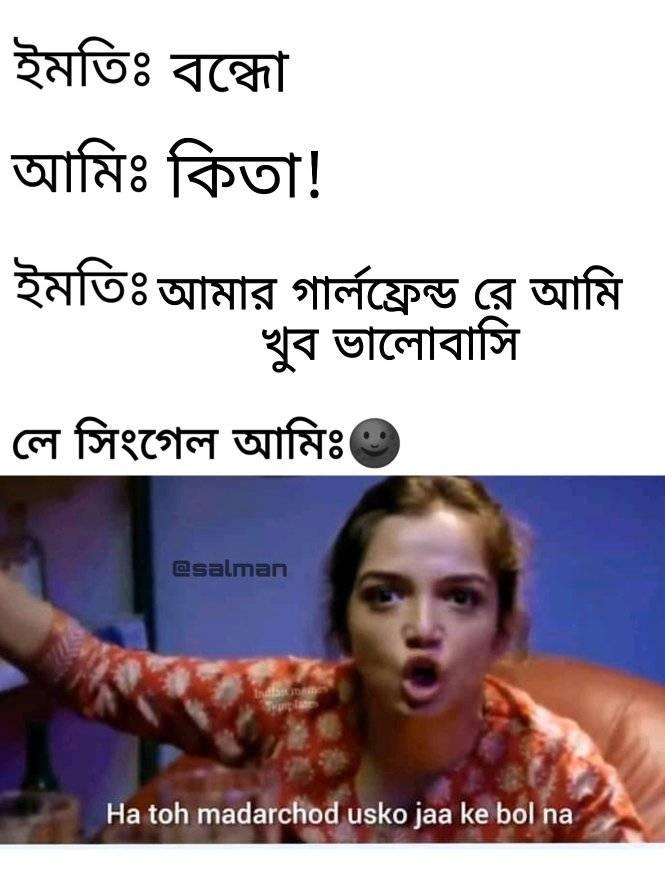
Caption: ইমতিঃ বন্ধো    আমিঃ  কিতা !    ইমতিঃ  আমার গালফ্রেন্ড রে আমি খুব ভালোবাসি    লে সিংগেল আমিঃ   Ha toh madarchod usko jaa ke bol na
Label: non-hate